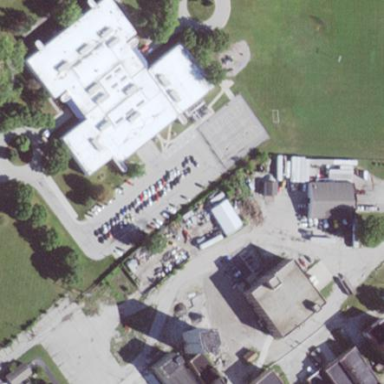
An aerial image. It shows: School.